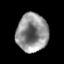
Tissue: prostate
Cell type: T cells
Senescence score: 0.3357
Nuclear area (px): 1185
Mean DAPI intensity: 143.69